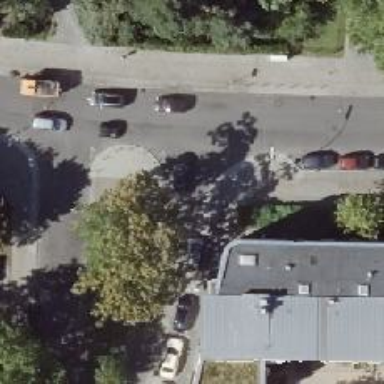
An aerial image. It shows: Unmarked road crossing.